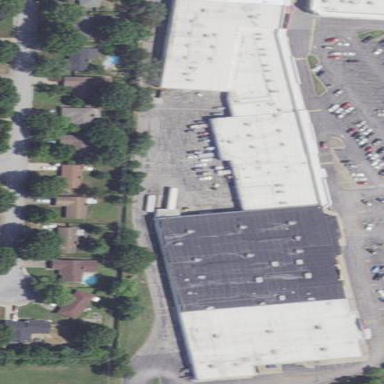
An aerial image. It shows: Retail building in retail area.